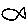
Label: fish